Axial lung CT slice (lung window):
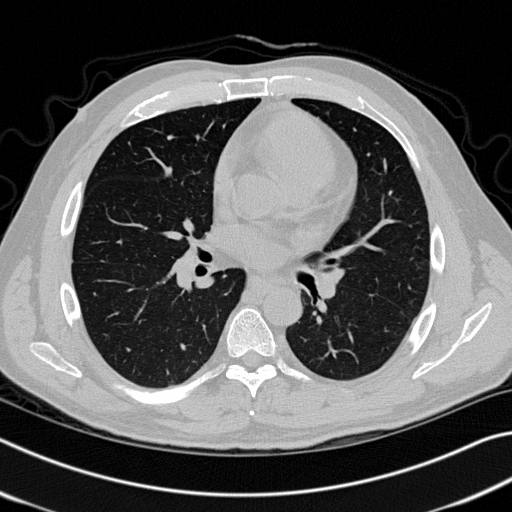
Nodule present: no